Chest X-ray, PA view. Patient: 47 years old, sex M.
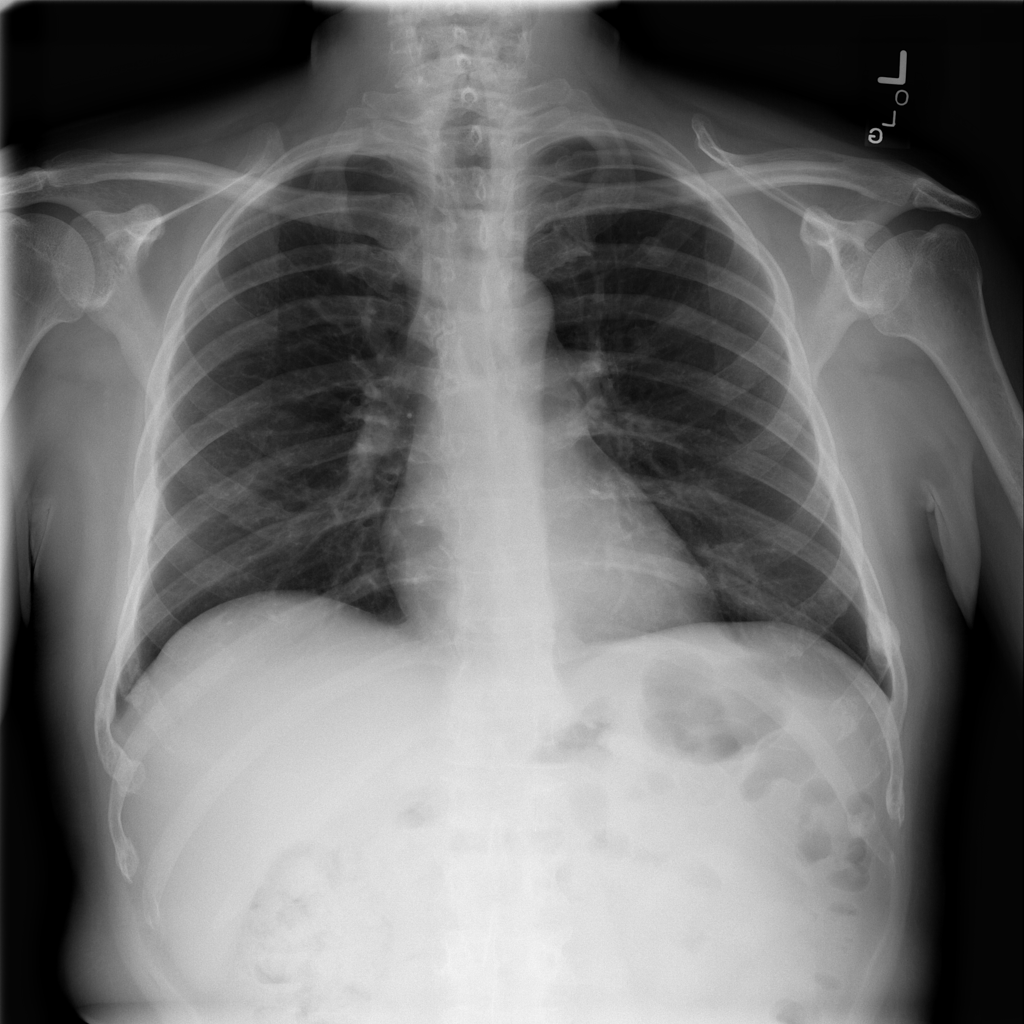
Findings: No Finding